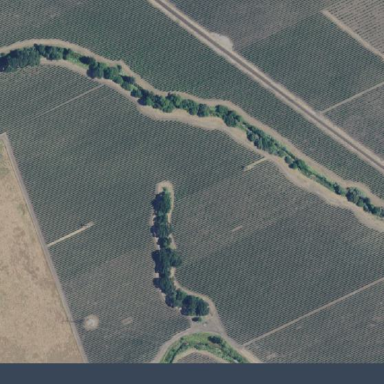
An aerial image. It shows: Vineyard where grapes are grown.